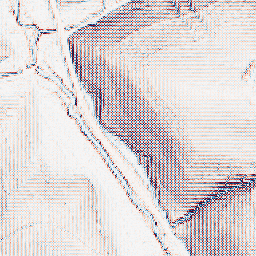
Category: wavelet
Decomposition family: wavelet_dwt
Decomposition parameters: wavelet: haar
level: 1
Upsampling method: linear_exact
Upsampling parameters: scale: 4
Upsampling scale: 4